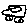
Label: car